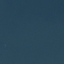
Land use / land cover: SeaLake